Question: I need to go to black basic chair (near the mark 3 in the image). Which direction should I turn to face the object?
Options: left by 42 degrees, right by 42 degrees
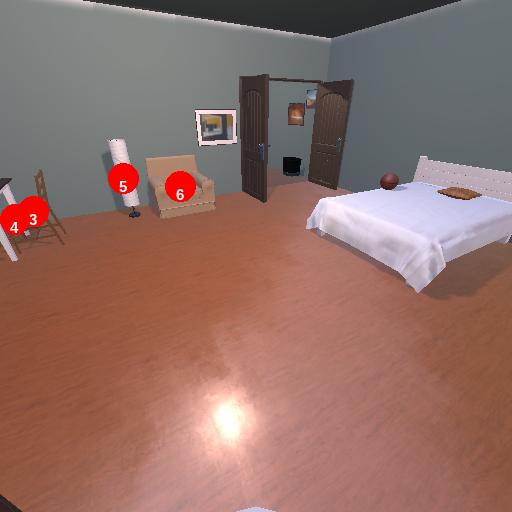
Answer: left by 42 degrees